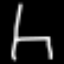
Label: chair